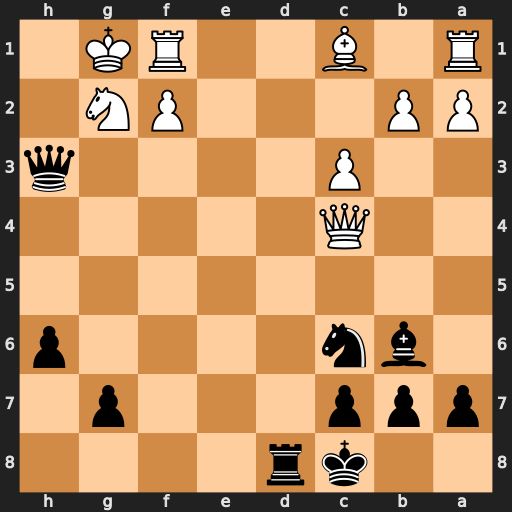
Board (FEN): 2kr4/ppp3p1/1bn4p/8/2Q5/2P4q/PP3PN1/R1B2RK1
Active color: b
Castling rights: -
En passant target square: -
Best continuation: Ne5 Qf4 Nf3+ Qxf3 Qxf3